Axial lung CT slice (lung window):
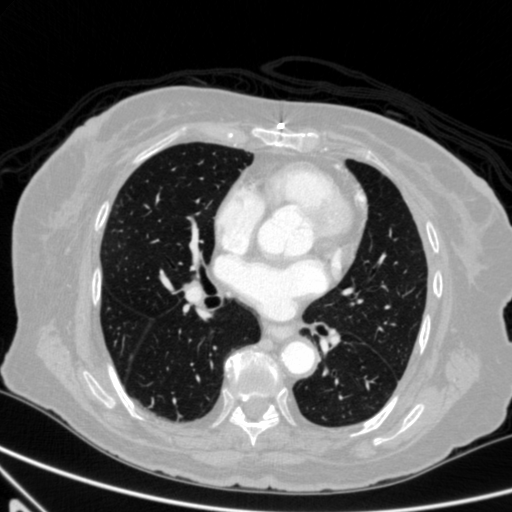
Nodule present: no